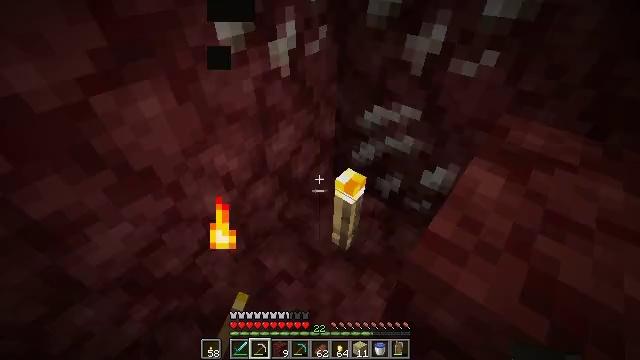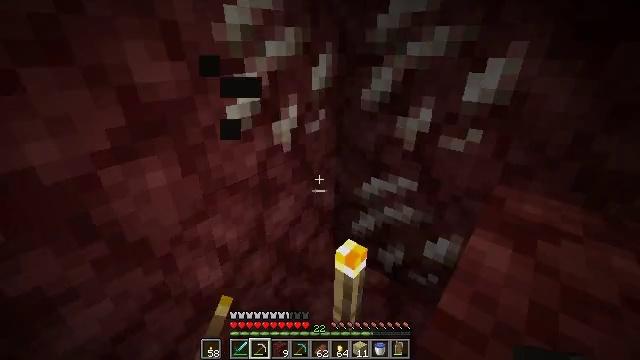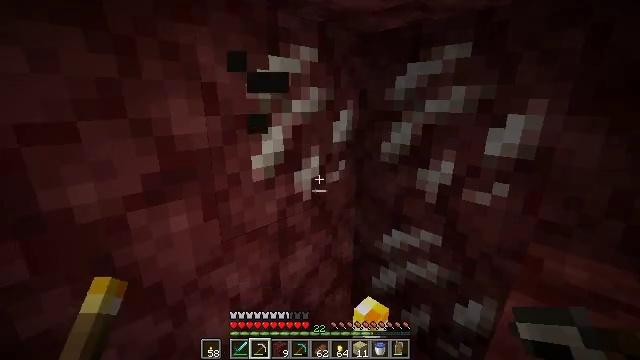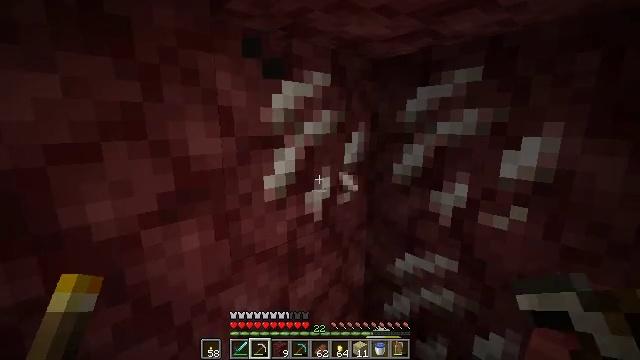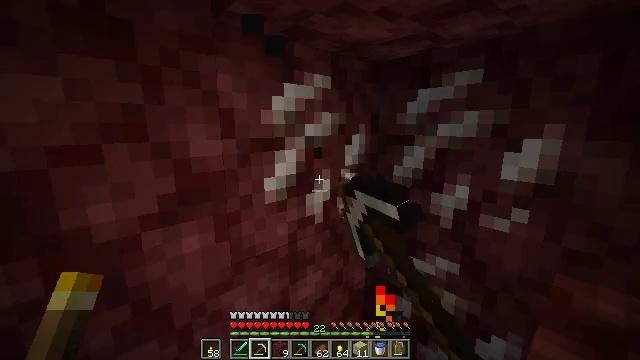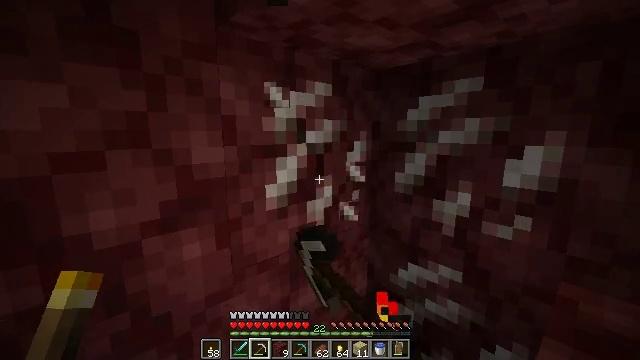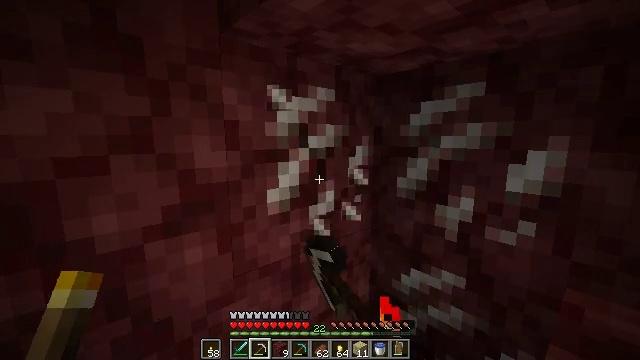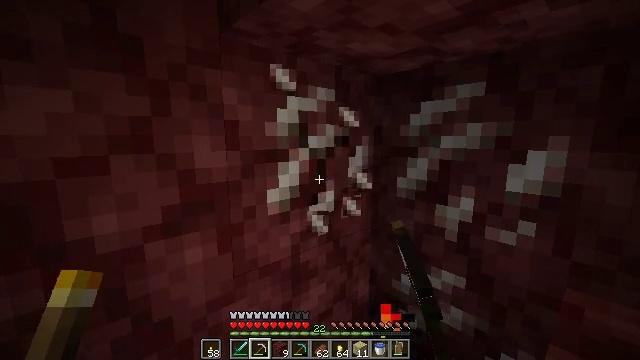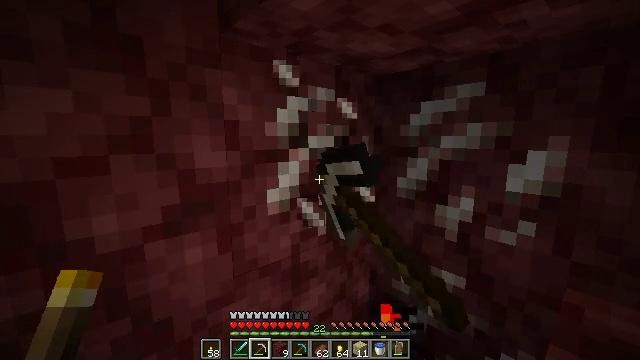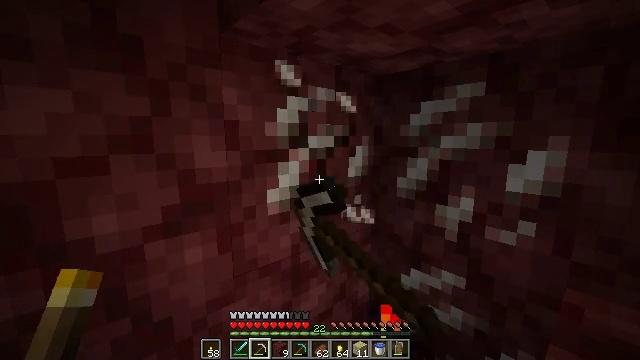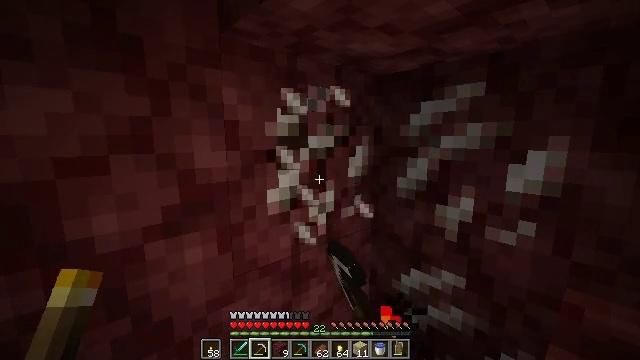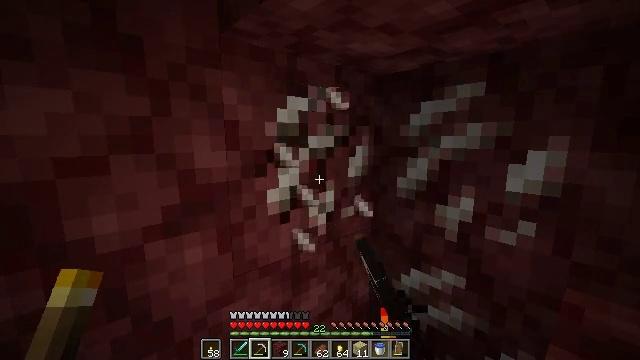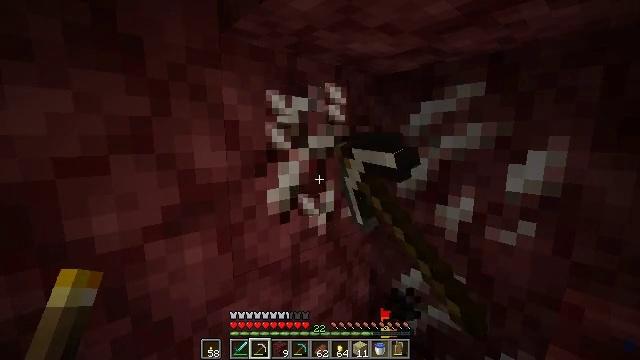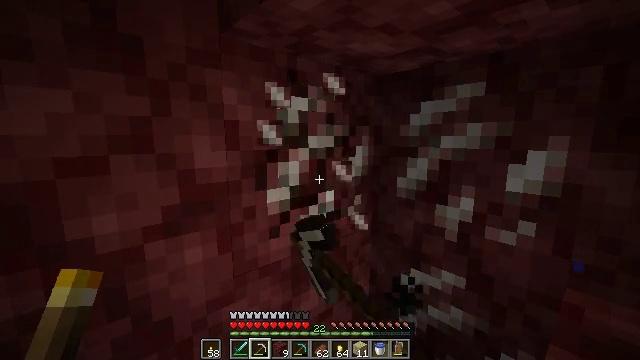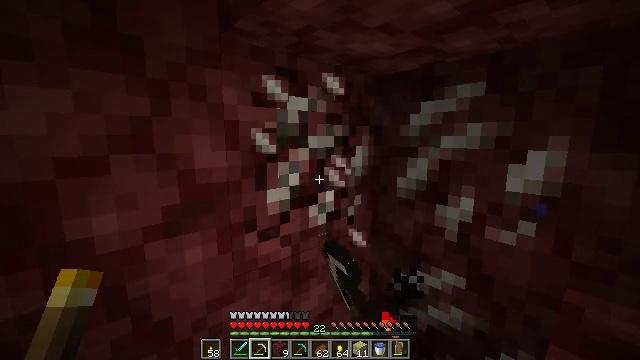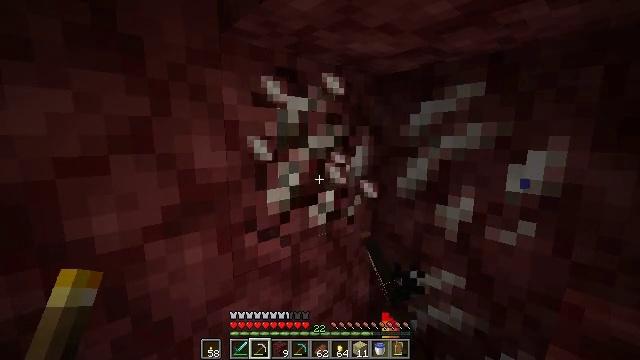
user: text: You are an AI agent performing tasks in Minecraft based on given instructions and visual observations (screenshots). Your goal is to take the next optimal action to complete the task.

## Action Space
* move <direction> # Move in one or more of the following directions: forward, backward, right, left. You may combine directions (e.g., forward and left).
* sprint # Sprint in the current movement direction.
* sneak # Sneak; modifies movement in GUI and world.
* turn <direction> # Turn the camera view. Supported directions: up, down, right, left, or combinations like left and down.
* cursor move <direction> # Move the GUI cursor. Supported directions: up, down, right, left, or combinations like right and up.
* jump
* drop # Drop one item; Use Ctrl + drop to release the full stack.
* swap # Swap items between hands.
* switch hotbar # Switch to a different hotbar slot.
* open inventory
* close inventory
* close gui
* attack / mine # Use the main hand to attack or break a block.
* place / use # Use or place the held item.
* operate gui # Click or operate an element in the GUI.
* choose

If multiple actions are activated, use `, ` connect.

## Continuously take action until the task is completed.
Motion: motion action
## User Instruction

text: Gather nether quartz ore with a pickaxe.
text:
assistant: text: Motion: turn up
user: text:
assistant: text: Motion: turn left and up
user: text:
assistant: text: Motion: turn left and up, attack / mine
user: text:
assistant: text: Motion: attack / mine
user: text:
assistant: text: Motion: turn up, attack / mine
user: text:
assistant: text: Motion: turn up, attack / mine
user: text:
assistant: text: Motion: attack / mine
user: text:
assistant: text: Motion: attack / mine
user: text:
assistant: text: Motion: attack / mine
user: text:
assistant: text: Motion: attack / mine
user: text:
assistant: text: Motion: attack / mine
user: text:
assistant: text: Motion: attack / mine
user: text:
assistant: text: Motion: attack / mine
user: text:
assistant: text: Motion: attack / mine
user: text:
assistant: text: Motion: attack / mine
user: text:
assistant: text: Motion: attack / mine
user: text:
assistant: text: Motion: attack / mine
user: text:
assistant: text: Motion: turn right, attack / mine
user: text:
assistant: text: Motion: turn right, attack / mine
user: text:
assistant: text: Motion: turn right, attack / mine
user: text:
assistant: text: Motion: turn right, attack / mine
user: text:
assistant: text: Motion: turn right, attack / mine
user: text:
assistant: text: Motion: turn right, attack / mine
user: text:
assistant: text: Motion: attack / mine
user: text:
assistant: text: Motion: attack / mine
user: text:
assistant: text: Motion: attack / mine
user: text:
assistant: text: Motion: attack / mine
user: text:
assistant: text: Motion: attack / mine
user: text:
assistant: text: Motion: attack / mine
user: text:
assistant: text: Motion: attack / mine